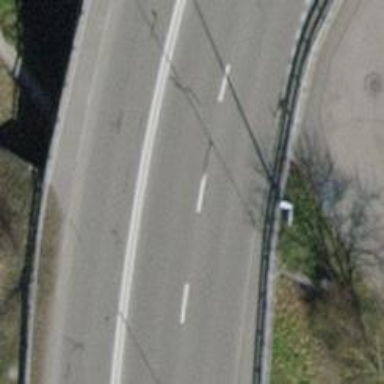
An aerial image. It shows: Primary highway bridge with asphalt surface.